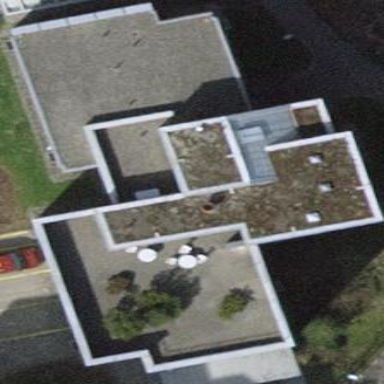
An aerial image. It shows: Hospital building with flat roof.